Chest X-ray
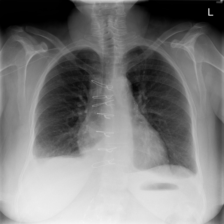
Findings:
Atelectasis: negative
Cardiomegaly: negative
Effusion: negative
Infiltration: negative
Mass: negative
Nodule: negative
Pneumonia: negative
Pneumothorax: negative
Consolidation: negative
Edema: negative
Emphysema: negative
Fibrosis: negative
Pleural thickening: negative
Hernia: negative